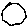
Label: hexagon